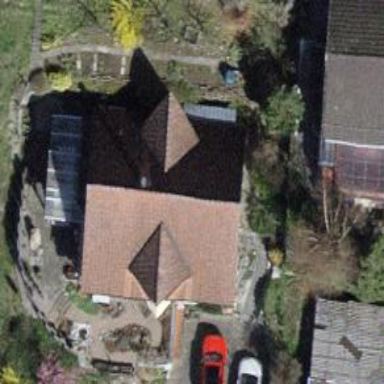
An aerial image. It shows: Building with tiled roof.